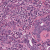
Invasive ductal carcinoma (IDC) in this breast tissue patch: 1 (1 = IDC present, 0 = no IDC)